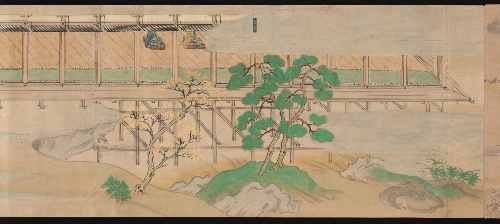
Title: 神於寺縁起絵巻断簡|Scene from The Illustrated Legends of Jin’ōji Temple (Jin’ōji engi emaki)
Date: 14th century
Object type: Handscroll
Classification: Paintings
Medium: Section of a handscroll; ink and color on paper
Culture: Japan
Period: Nanbokuchō period (1336–92)
Dimensions: 13 1/2 x 114 1/2 in. (34.3 x 290.8 cm)
Department: Asian Art
Credit line: The Harry G. C. Packard Collection of Asian Art, Gift of Harry G. C. Packard, and Purchase, Fletcher, Rogers, Harris Brisbane Dick, and Louis V. Bell Funds, Joseph Pulitzer Bequest, and The Annenberg Fund Inc. Gift, 1975
Accession year: 1975
Repository: Metropolitan Museum of Art, New York, NY
Tags: Temples|Men|Women|Trees